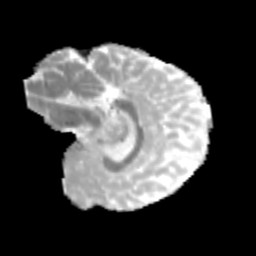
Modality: MD
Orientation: sagittal
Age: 11
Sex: male
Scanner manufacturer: siemens
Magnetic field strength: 3 T
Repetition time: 3.8 s
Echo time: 0.07 s